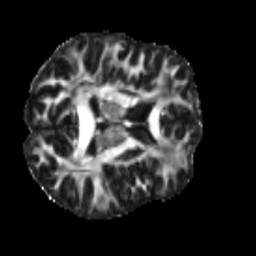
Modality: FA
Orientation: axial
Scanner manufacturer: siemens
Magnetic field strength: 3 T
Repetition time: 4 s
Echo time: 0.0594 s